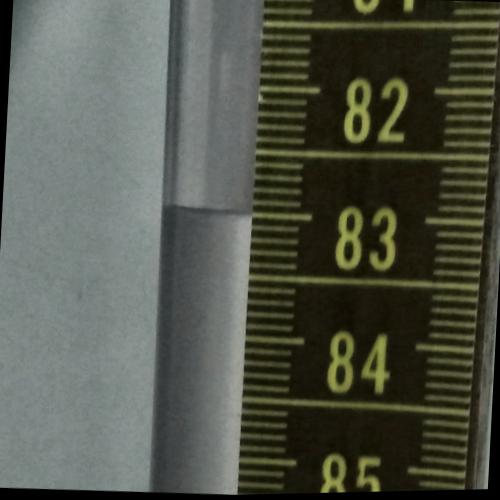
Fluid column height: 83.0 cm